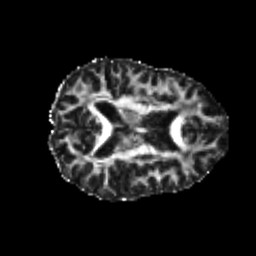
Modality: FA
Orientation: axial
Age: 22
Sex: female
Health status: healthy
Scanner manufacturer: philips
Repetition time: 7.388 s
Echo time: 0.08599 s